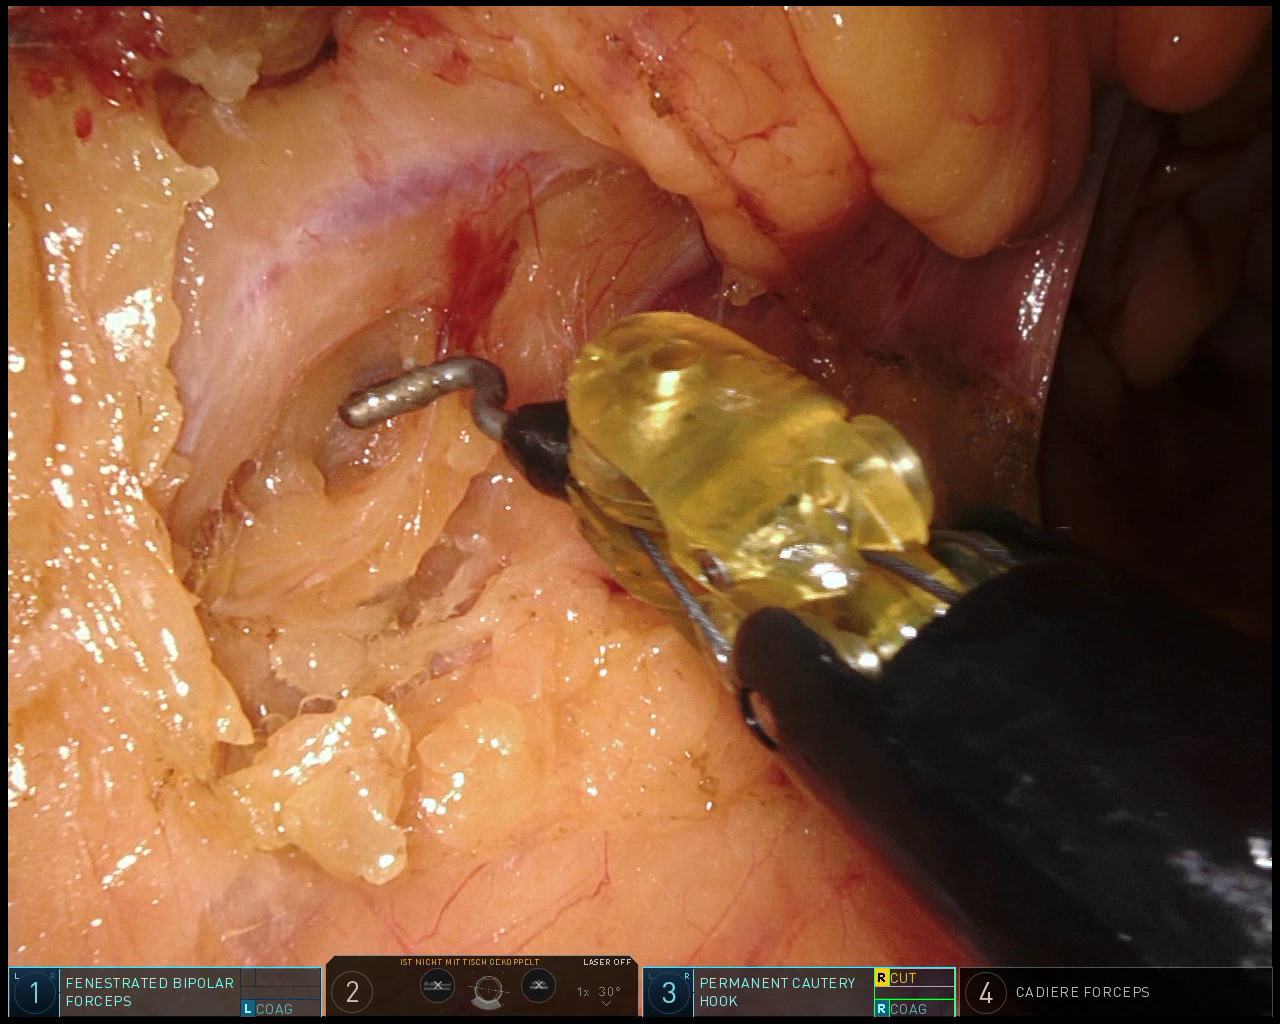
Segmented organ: inferior_mesenteric_artery
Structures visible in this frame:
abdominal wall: no
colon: yes
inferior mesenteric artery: yes
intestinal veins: no
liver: no
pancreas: no
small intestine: no
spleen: no
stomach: no
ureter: no
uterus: no
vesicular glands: no